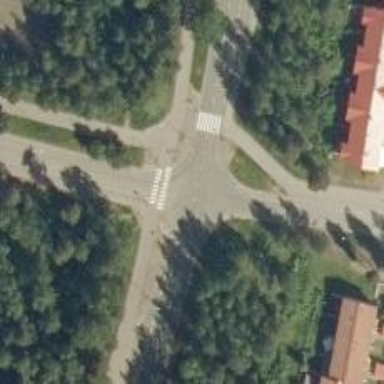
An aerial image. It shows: Uncontrolled road crossing.